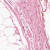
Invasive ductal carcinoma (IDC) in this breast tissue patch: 0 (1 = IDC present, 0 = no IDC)